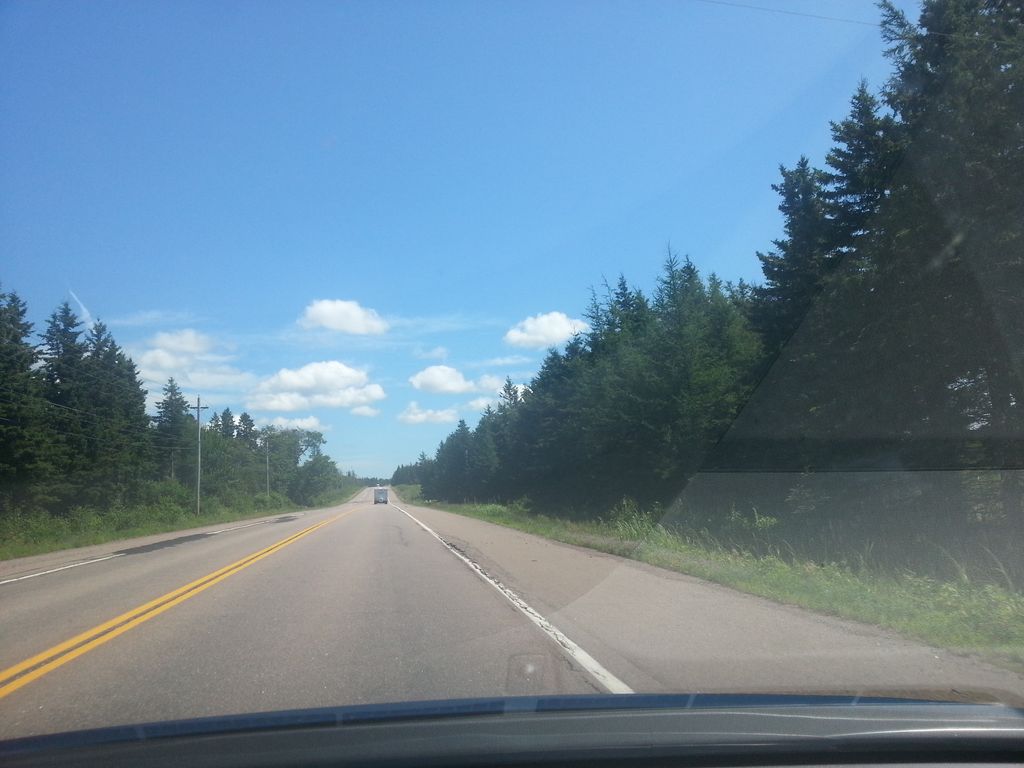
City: charlottetown